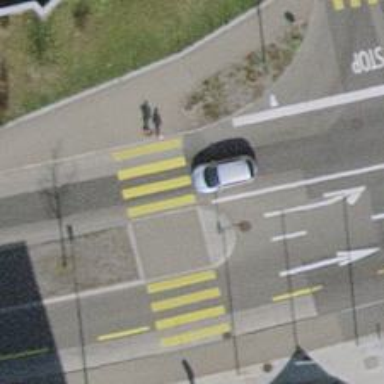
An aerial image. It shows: Secondary road with separate asphalt sidewalk.